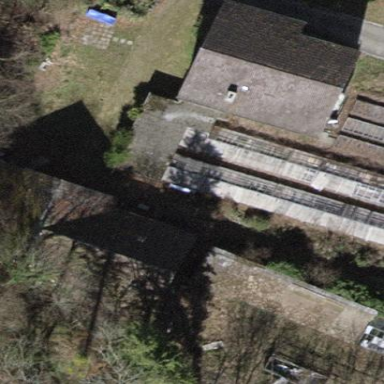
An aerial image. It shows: Shed.